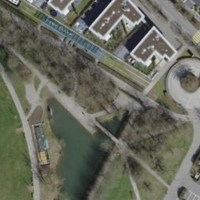
EUNIS habitat code: 53
Species observed at this site:
Corvus corone
Turdus merula
Salvia pratensis
Anas platyrhynchos
Aix galericulata
Columba livia
Fringilla coelebs
Passer domesticus
Cornus sanguinea
Columba palumbus